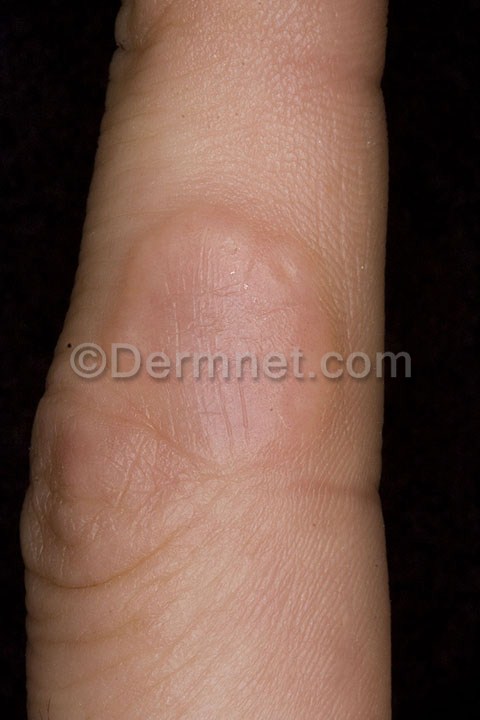
Disease: Systemic Disease